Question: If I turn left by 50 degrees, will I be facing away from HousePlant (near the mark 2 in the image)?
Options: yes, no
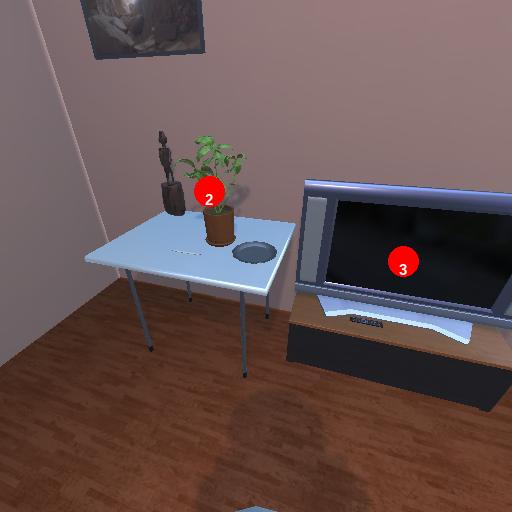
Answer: yes